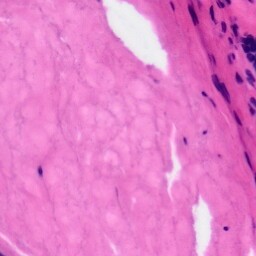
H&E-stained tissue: Tonsil